Question: I have a 'registration' table, in which I stored details of 'super admin' and 'admin' and other users also. my question is even If I perform a truncate operation on that table, still, the 'super admin' and 'admin' entries should not be removed. It has to be there always as a default entry.
Here is my registration table.

So, I want to freeze the entry of 'super admin' and 'admin' with the ID and password and It should not be changed.
Even if I am making a new database at that time also I didn't want to do manual entries for the same.
<URL>
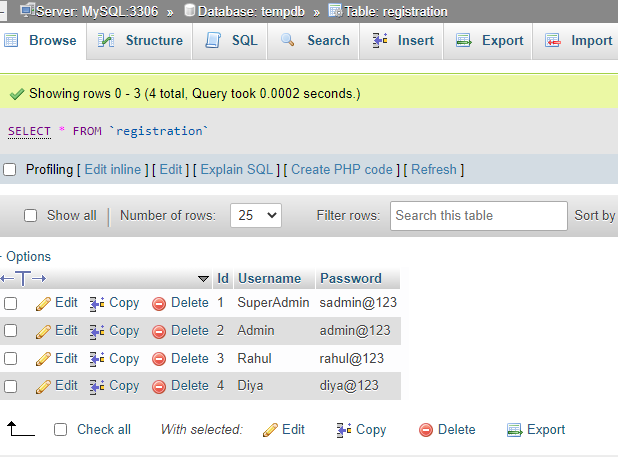
Answer: If you really want to truncate and still retain certain line, use a temporary table to keep the rows intended to stay. Then insert them back to the registration table. This can be done in a procedure. My apologies in advance as my page has trouble displaying the image so the base table name and all its column names are purely based on assumptions.
'''
create table registration (id int primary key auto_increment,user varchar(20));
insert registration (user) values ('admin'),('root'),('super admin');
delimiter //
drop procedure if exists truncate_reg//
create procedure truncate_reg()
begin
drop temporary table if exists temp_registration;
create temporary table temp_registration select * from registration where user='admin' or user='super admin';
truncate registration ;
insert registration select * from temp_registration;
end//
delimiter ;
call truncate_reg;
select * from registration;
-- result:
1, admin
3, super admin
'''